Field crop: maize
Growth stage: 2
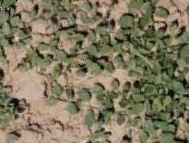
Species: convolvulus